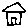
Label: house